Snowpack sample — Buffalo Mountain, Silverthorne, Colorado, USA (1/25/25, 10:11 AM MST)
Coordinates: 39.6222, -106.1139
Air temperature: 22 °F
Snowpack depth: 110 cm
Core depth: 40 cm
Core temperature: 46.4 °F
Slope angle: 12°, slope face: 102°
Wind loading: high
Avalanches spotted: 0
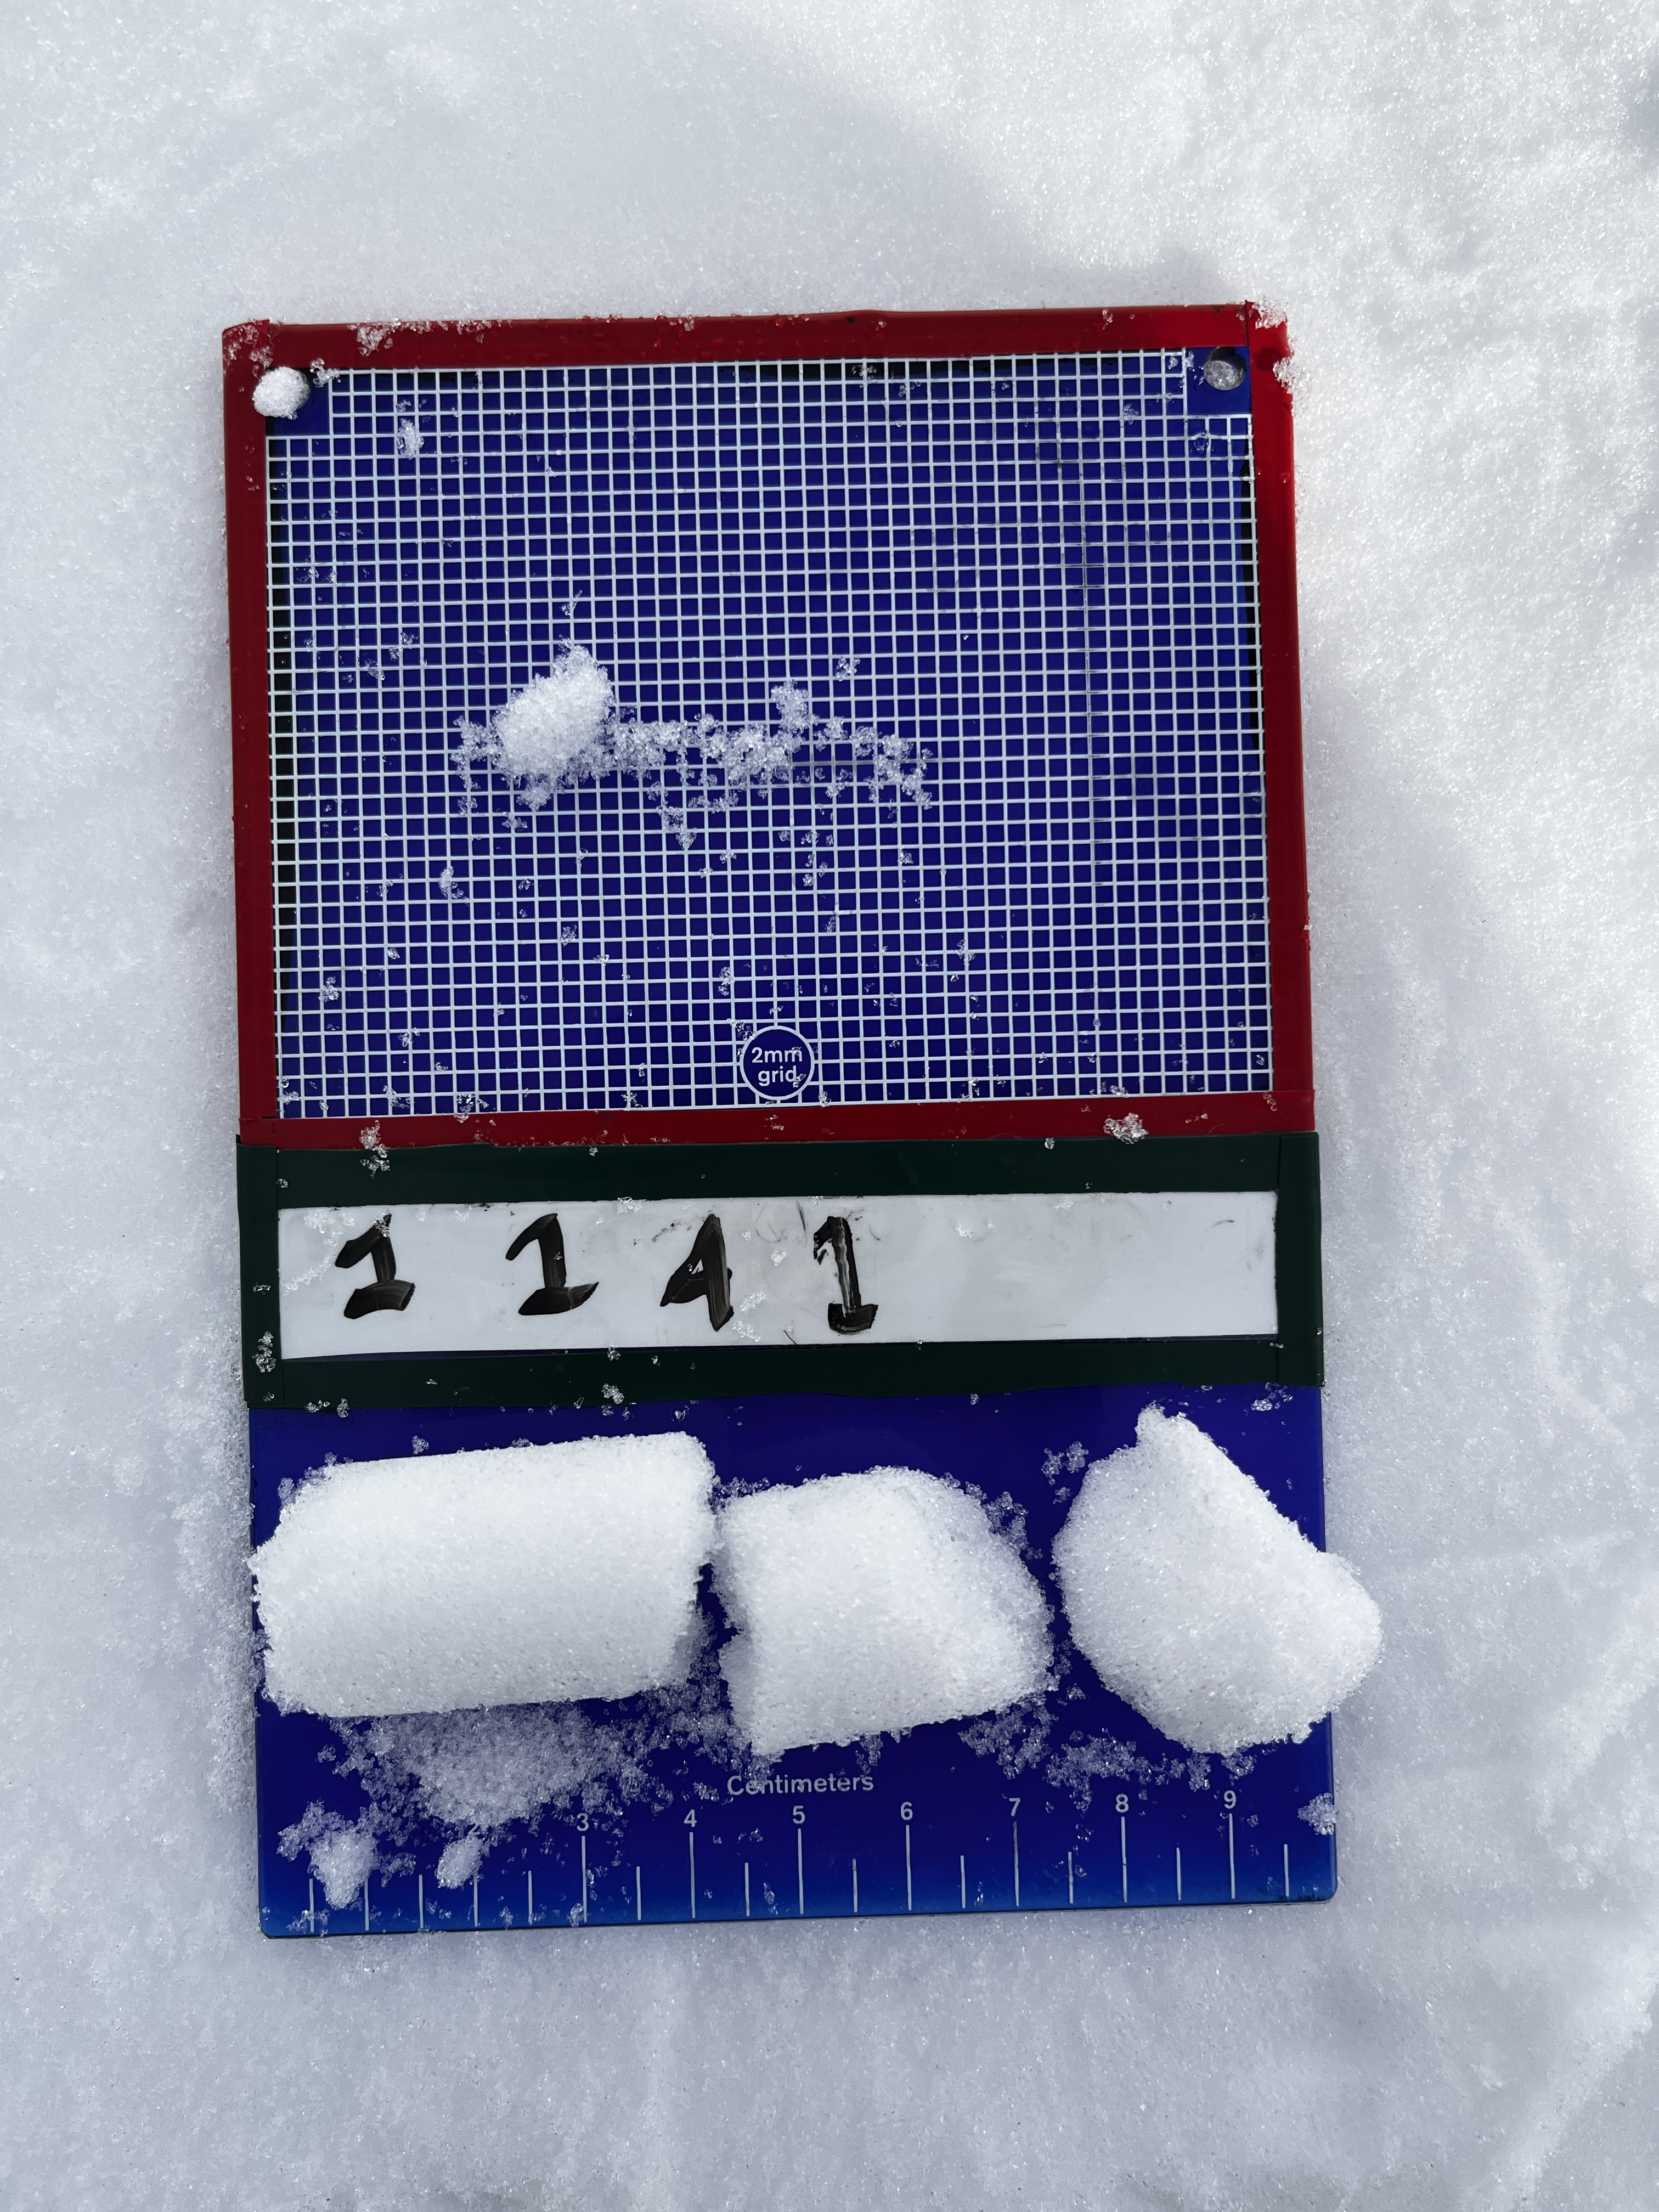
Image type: crystal_card
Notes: No avalanches nearby, collected on the outskirts of a fire break 15 meters from the treeline, on way to Buffalo and Red Mountain